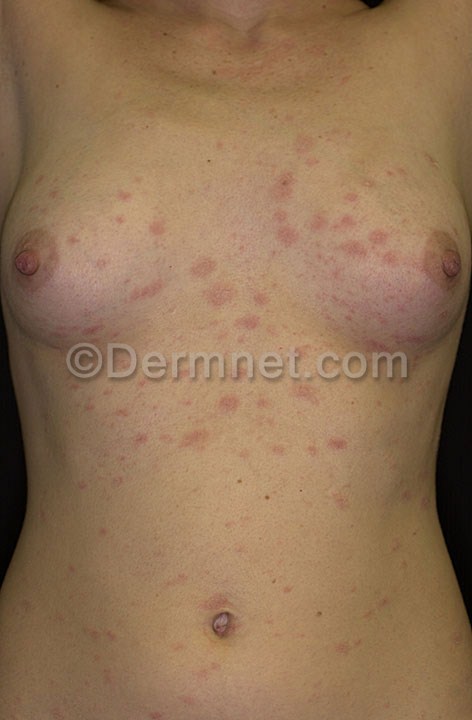
Disease: Psoriasis pictures Lichen Planus and related diseases